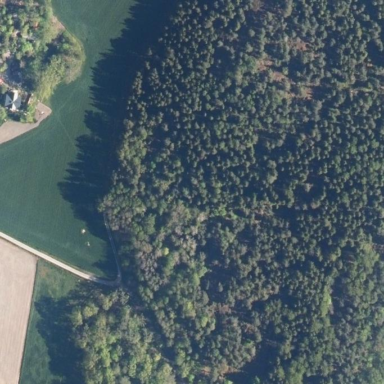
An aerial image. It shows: Forest with mix of leaf types.